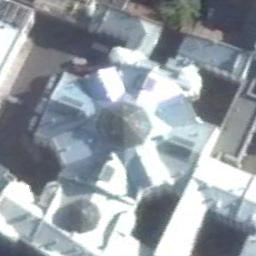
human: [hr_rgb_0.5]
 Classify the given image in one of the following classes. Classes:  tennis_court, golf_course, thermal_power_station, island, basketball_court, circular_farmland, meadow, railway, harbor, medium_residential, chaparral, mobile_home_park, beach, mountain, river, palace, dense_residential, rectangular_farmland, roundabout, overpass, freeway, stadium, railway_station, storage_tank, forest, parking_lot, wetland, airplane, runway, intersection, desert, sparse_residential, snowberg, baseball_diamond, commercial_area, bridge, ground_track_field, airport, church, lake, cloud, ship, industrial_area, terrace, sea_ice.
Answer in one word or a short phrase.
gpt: church